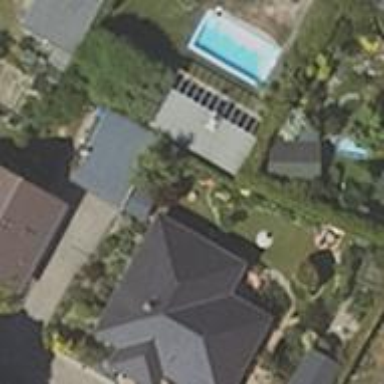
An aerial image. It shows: Simple and straightforward house.